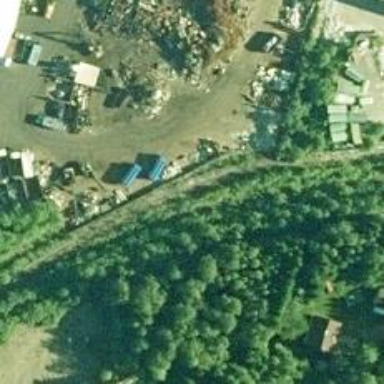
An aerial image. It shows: Disused railway spur service.